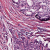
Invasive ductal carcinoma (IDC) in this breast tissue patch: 0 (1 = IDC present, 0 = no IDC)